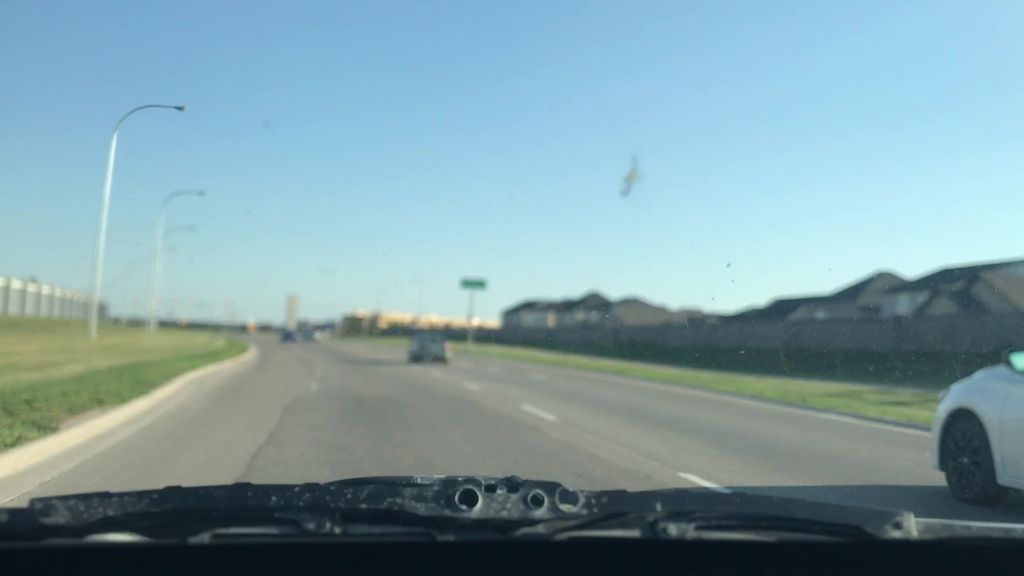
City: winnipeg